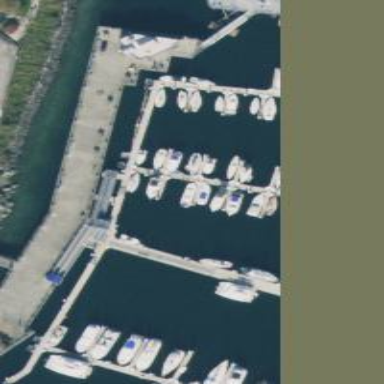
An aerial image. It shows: Pier with mooring facilities.